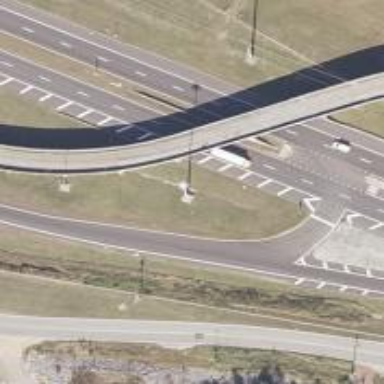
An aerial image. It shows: Bridge over motorway_link.